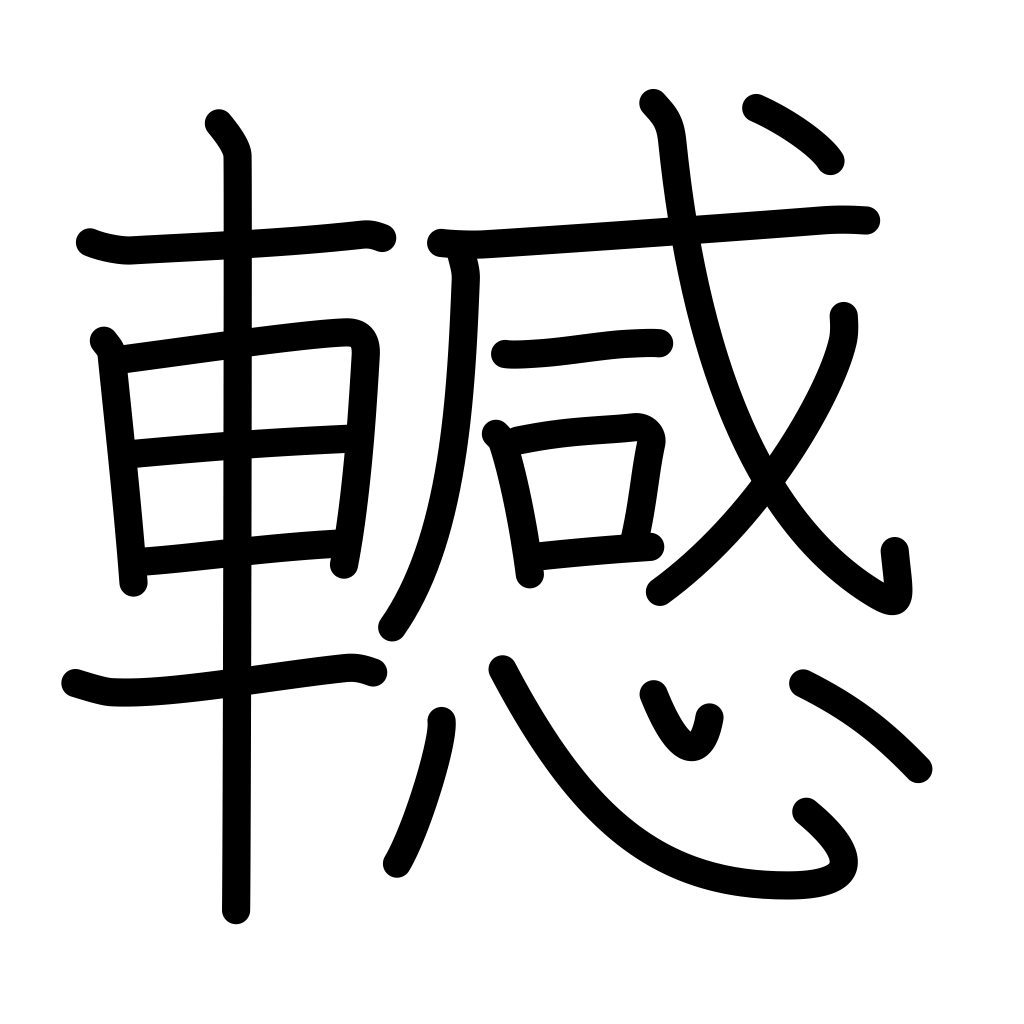
Meaning: difficulty, misfortune